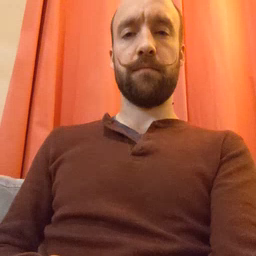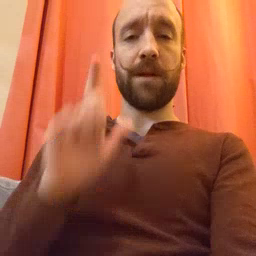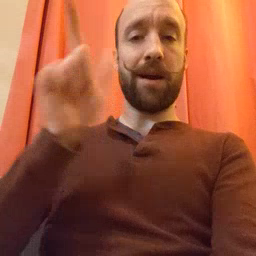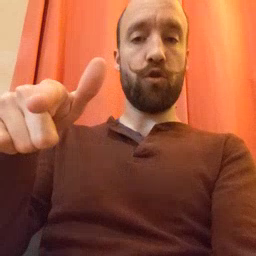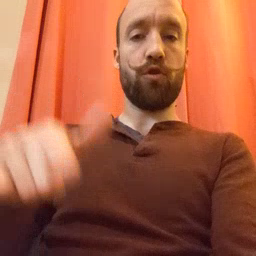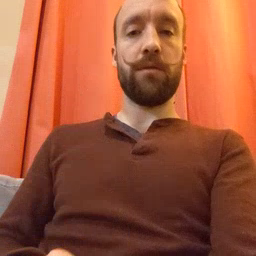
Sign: later